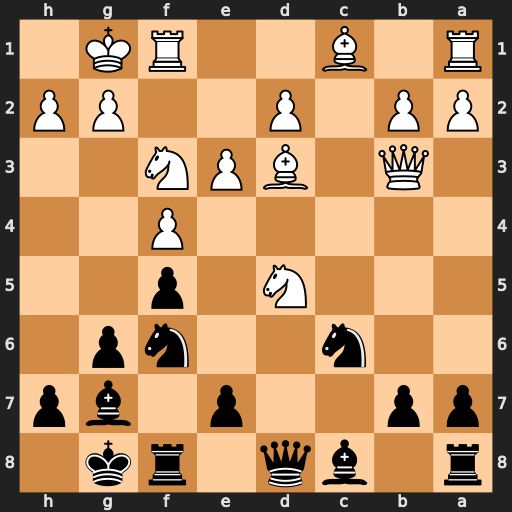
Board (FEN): r1bq1rk1/pp2p1bp/2n2np1/3N1p2/5P2/1Q1BPN2/PP1P2PP/R1B2RK1
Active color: b
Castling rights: -
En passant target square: -
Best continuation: Nxd5